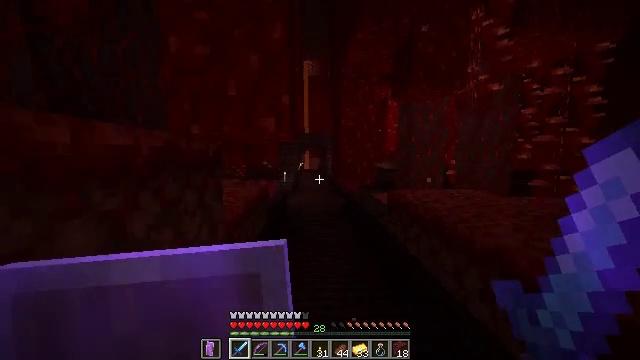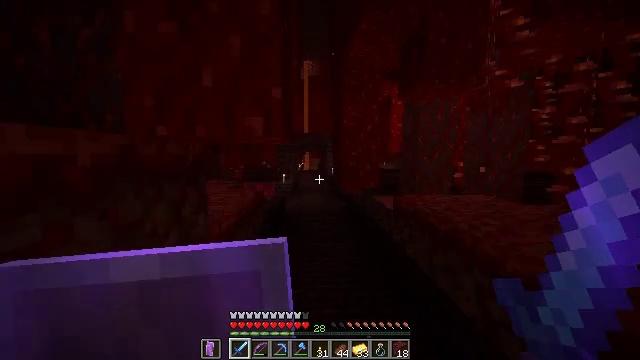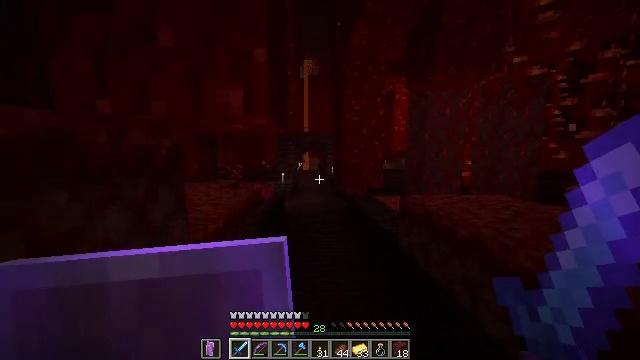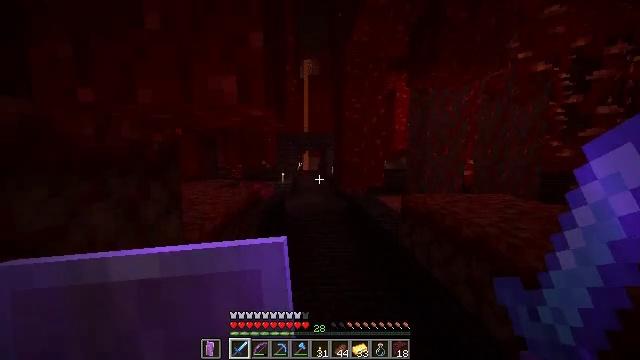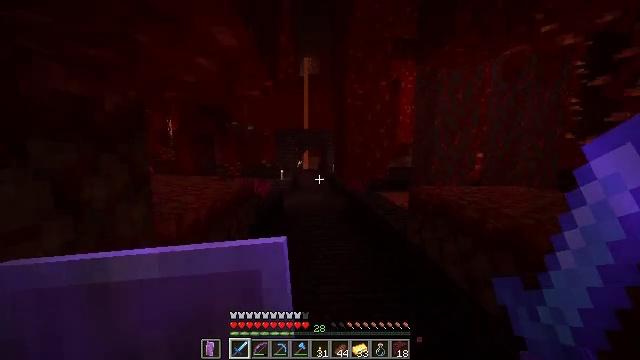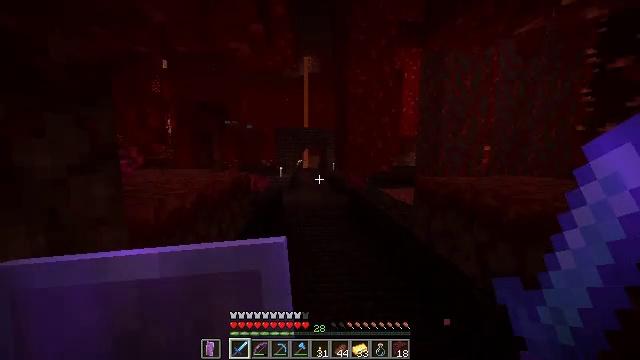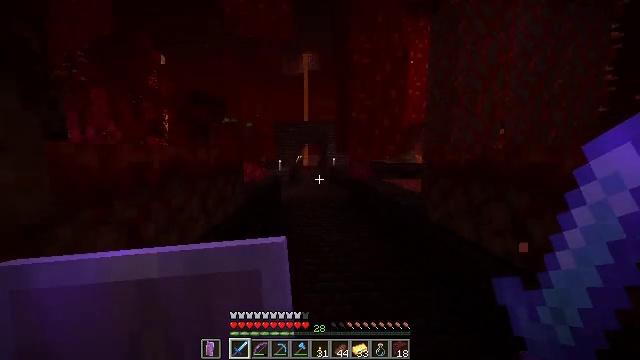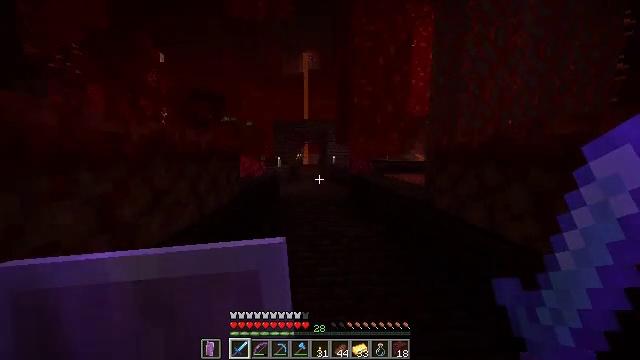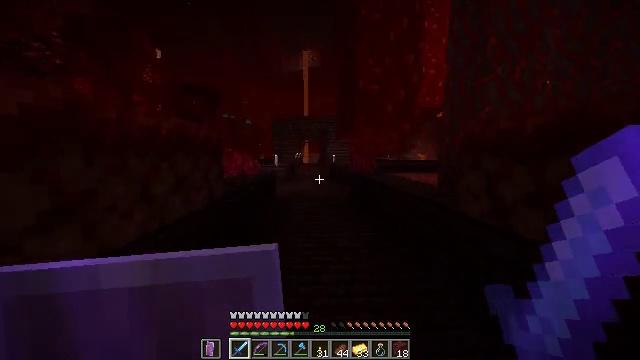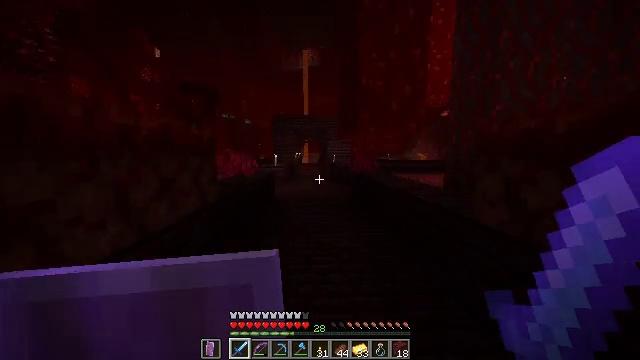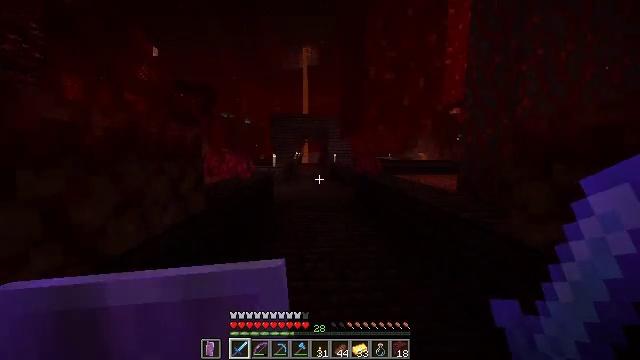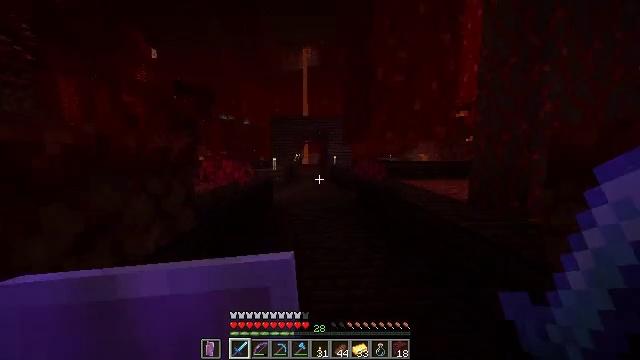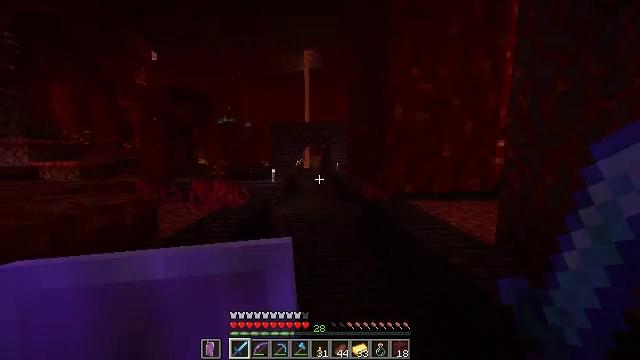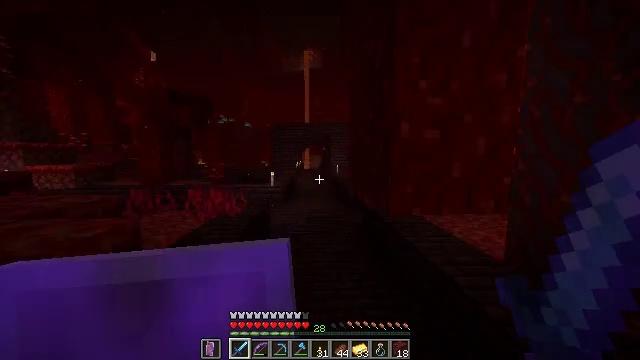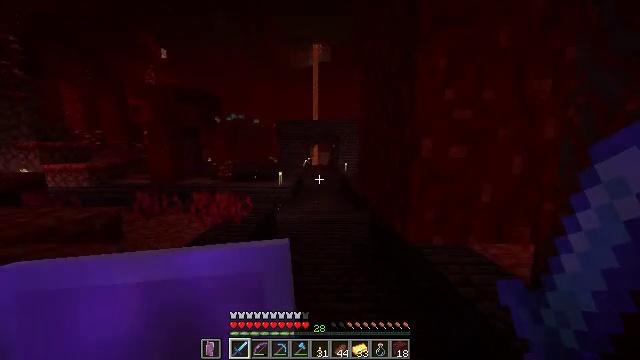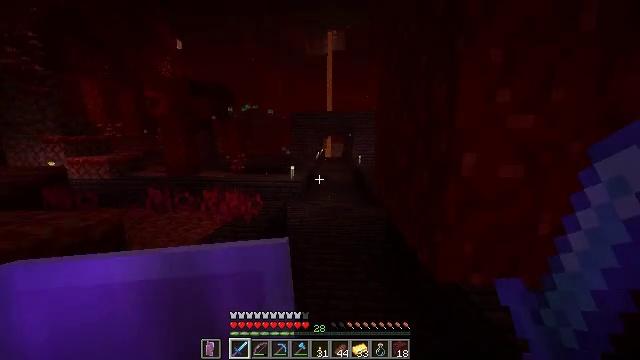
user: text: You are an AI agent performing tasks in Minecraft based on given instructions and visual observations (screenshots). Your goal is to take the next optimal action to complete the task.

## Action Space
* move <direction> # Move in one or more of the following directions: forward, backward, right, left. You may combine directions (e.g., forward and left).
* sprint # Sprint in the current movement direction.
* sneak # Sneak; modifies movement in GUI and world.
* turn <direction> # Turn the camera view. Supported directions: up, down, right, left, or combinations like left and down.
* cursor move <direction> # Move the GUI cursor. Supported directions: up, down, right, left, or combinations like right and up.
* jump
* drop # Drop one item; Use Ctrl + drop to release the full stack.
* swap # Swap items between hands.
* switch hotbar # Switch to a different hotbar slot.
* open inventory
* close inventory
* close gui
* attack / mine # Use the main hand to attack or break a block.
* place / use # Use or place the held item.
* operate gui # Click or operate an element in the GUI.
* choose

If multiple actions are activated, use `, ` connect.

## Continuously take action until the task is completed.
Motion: motion action
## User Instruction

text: Drop crimson roots.
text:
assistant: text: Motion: move forward
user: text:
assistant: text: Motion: move forward
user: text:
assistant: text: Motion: move forward
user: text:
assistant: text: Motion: move forward
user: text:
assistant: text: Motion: move forward
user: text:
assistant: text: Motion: move forward
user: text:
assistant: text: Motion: move forward
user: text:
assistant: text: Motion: move forward
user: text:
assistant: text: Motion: move forward
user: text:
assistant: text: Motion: move forward
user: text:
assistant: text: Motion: move forward, jump
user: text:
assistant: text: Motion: move forward, jump
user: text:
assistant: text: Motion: move forward, jump
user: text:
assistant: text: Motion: move forward, turn left and down
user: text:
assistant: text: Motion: move forward, turn left and down
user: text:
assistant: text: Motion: move forward
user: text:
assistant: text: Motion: move forward
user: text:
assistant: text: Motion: move forward
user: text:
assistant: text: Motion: move forward
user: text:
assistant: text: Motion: move forward
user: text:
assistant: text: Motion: move forward
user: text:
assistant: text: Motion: move forward, turn left and up
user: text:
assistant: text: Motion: move forward, turn left and up
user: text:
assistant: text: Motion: move forward and move right, turn left and down
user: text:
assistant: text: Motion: move forward and move right, turn left and down
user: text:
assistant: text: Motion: move forward and move right, turn left, jump
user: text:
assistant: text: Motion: move forward and move right, turn left, jump
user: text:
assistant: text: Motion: move forward and move right, jump
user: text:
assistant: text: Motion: move forward and move right
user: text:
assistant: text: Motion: move forward and move right